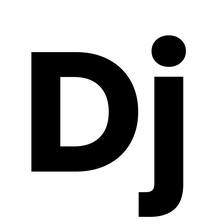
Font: Poppins-Bold